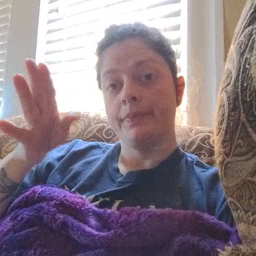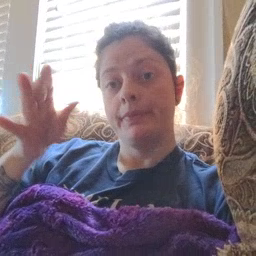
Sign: hello